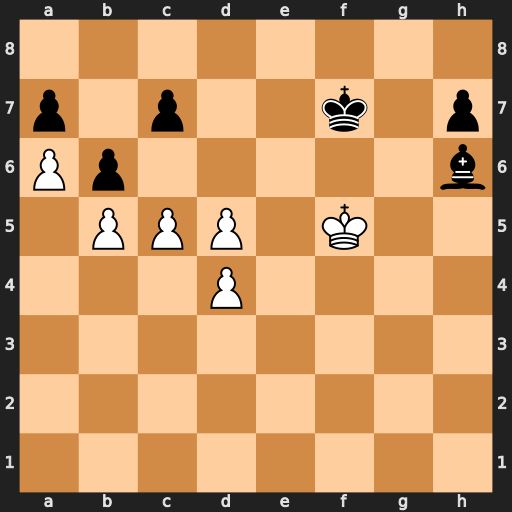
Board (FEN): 8/p1p2k1p/Pp5b/1PPP1K2/3P4/8/8/8
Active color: w
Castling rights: -
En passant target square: -
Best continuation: d6 cxd6 cxb6